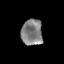
Tissue: skin
Cell type: Epithelial cells
Senescence score: 0.2826
Nuclear area (px): 545
Mean DAPI intensity: 129.879